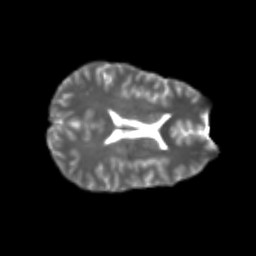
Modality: T2w
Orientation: axial
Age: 21
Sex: male
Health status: healthy
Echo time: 0.074 s